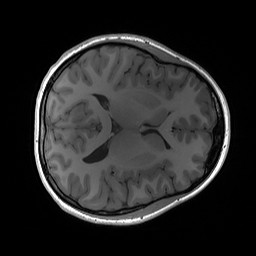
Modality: T1w
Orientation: axial